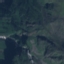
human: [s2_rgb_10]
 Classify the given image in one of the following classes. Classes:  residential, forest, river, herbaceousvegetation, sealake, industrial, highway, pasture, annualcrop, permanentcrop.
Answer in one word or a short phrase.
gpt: HerbaceousVegetation